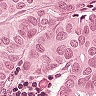
Metastatic tissue present: yes